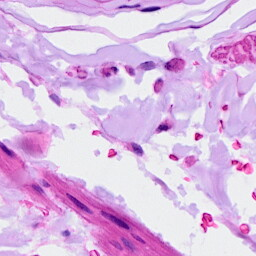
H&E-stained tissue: Ovarian